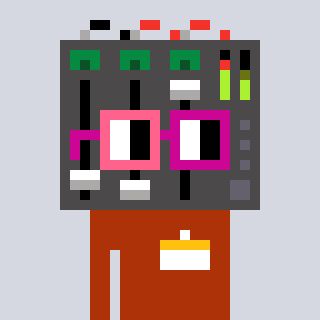
a pixel art character with square pink and red glasses, a mixer-shaped head and a hotbrown-colored body on a cool background